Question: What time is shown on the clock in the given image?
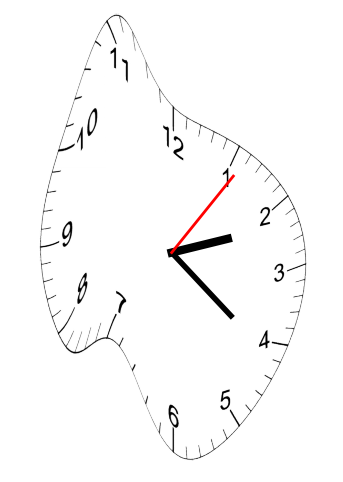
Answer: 02:21:06